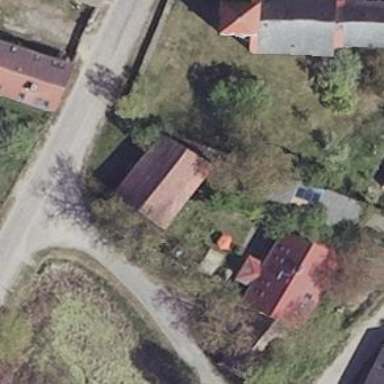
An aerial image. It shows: Shed.